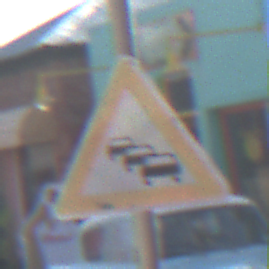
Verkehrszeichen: Stau
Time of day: MorningAfternoon
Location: Outdoor (Special)
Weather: PartlyCloudy
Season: NotSpecified
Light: Natural